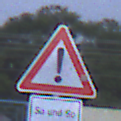
Verkehrszeichen: Gefahrenstelle
Zusatzzeichen unten: ZeitangabenMitBeschraenkungAufWochentage8
Umgebung: Outdoor, Suburban
Tageszeit: SunriseSunset
Wetter: PartlyCloudy
Licht: Natural
Jahreszeit: NotSpecified
Kontrast: LowContrast